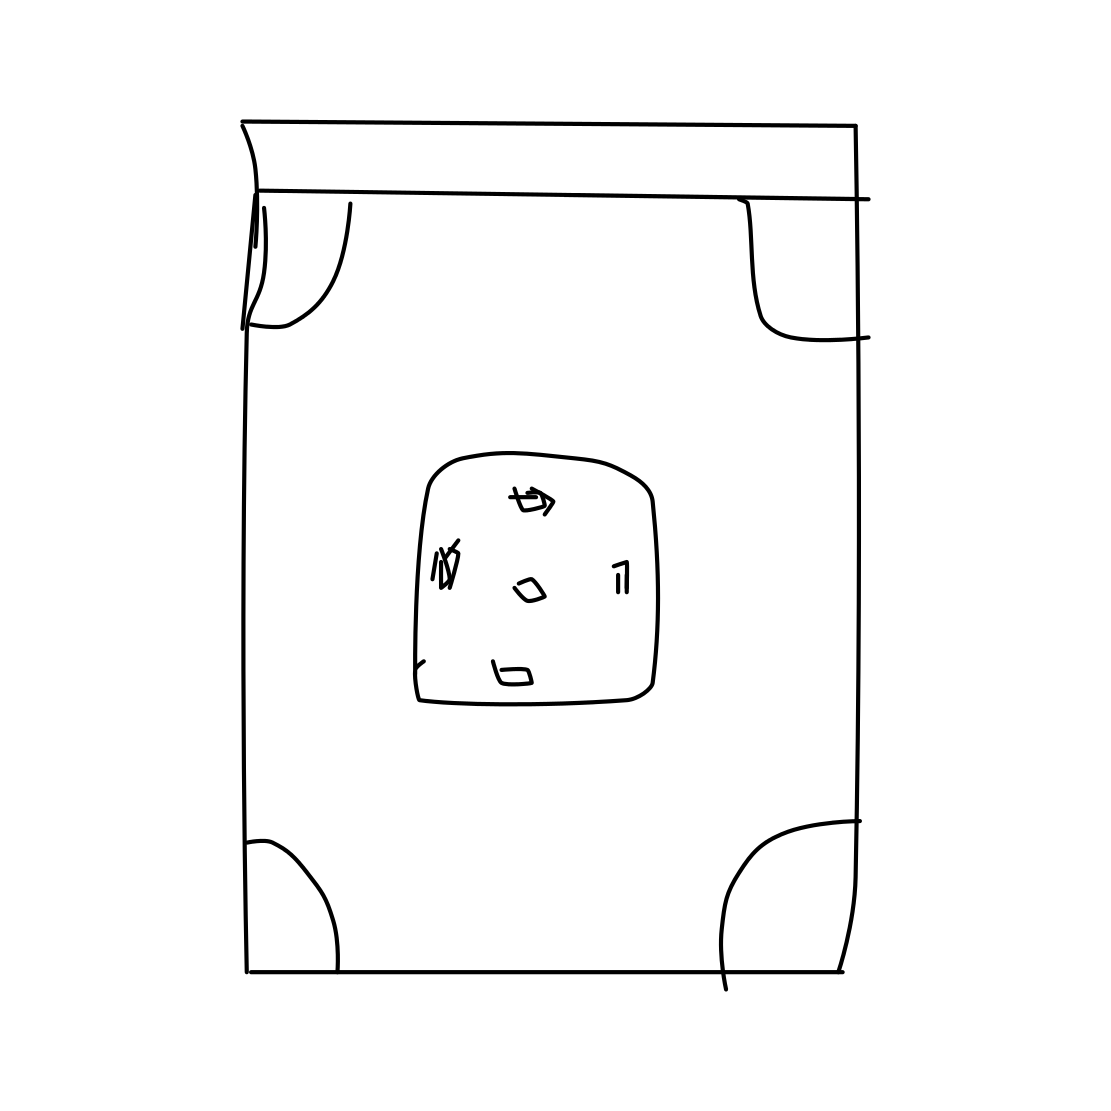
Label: ipod